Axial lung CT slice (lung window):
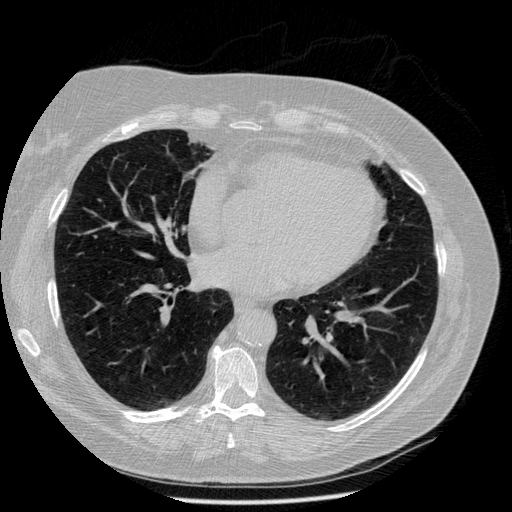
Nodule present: no